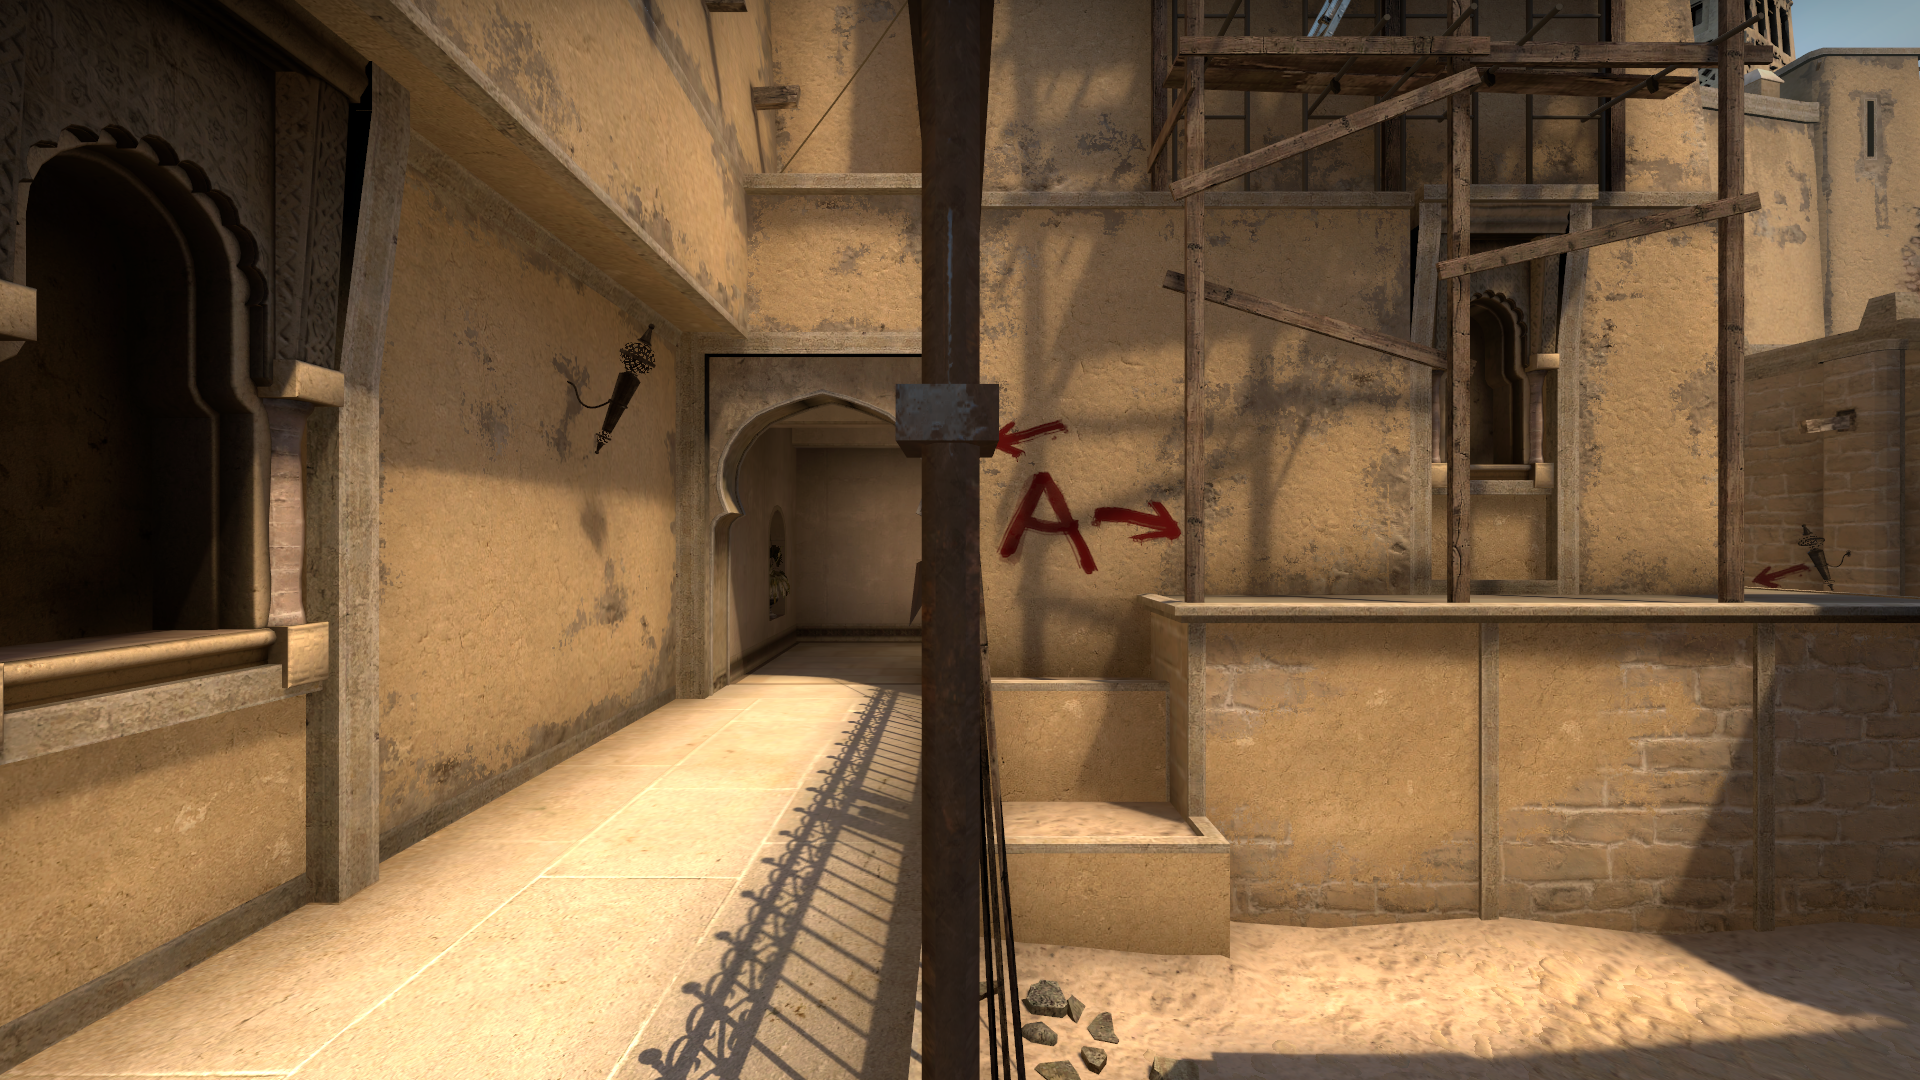
Map: de_mirage